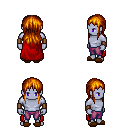
a pixel art fantasy rpg character, male body template, dark elf, purple skin, red cape, magenta pants, dark blonde unkempt hairstyle, leather bracers, brown slippers, four views (front, back, left, right), 2x2 character sprite sheet, small pixel art, hard edges, no anti-aliasing